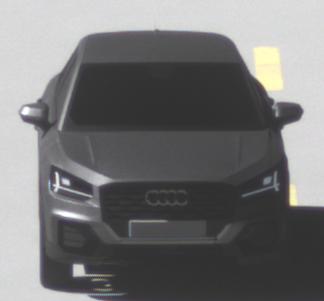
Make: Audi
Model: Q2
Model produced from: 2016
Model produced until: 2020
Doors: 5
Color: gray
Road condition: dry road
Daytime: morning or afternoon
Contrast: high contrast